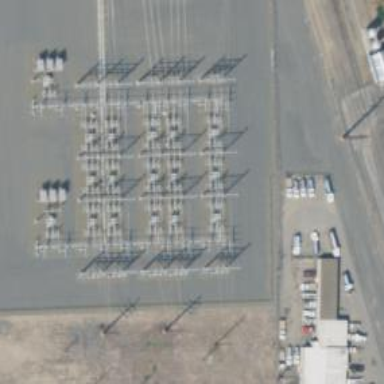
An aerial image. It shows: Switch used for power control.